Milling tool wear sample.
Tool blade image: 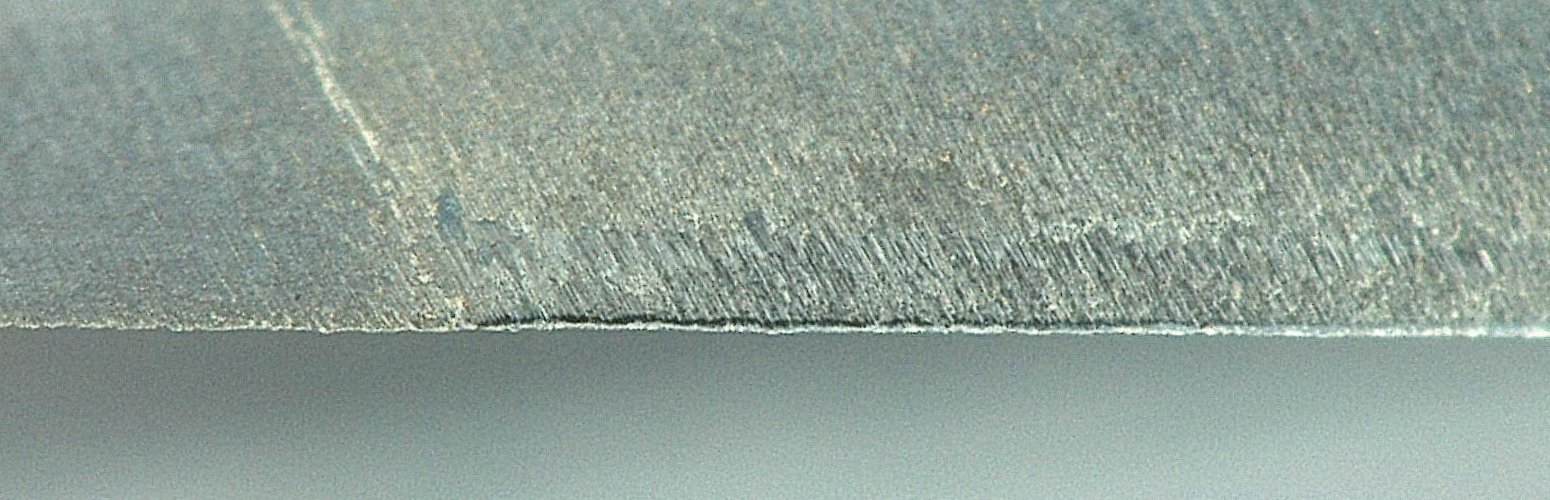
Chip image: 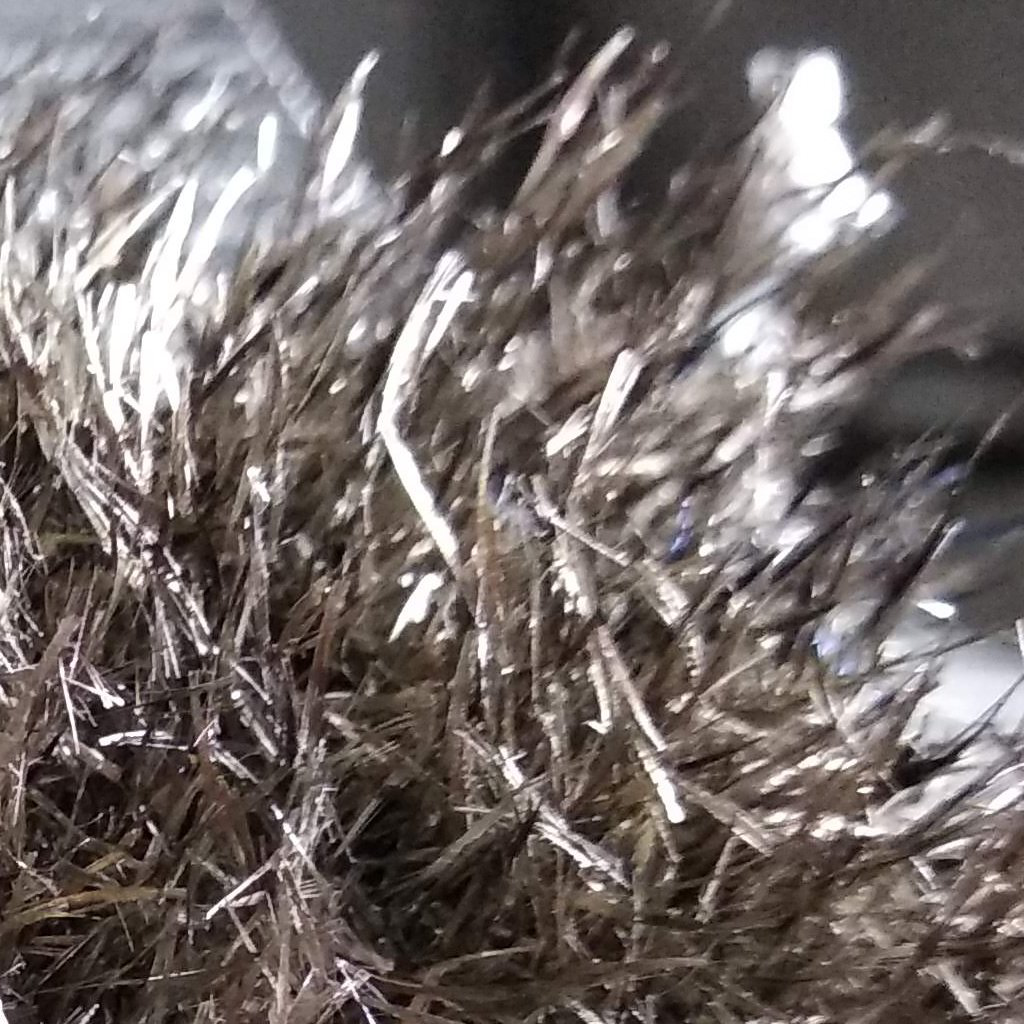
Workpiece image: 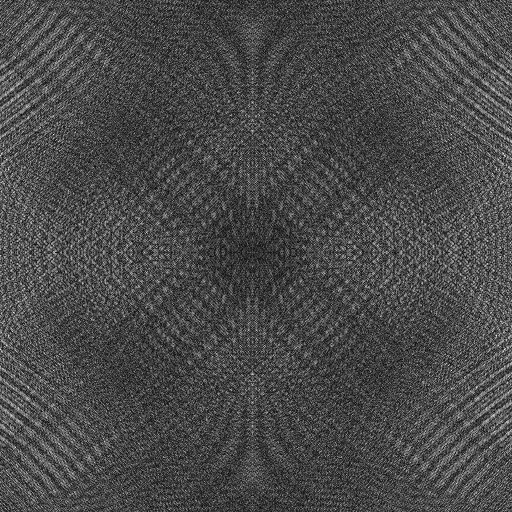
Tool wear state: sharp
Gaps: 4.22
Flank wear: 34.49
Overhang: 7.99
Force-signal Mel-spectrograms (X, Y, Z axes): 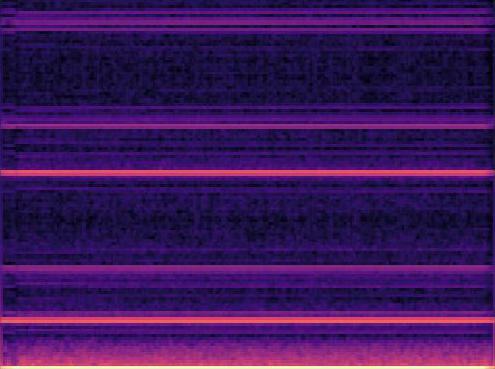 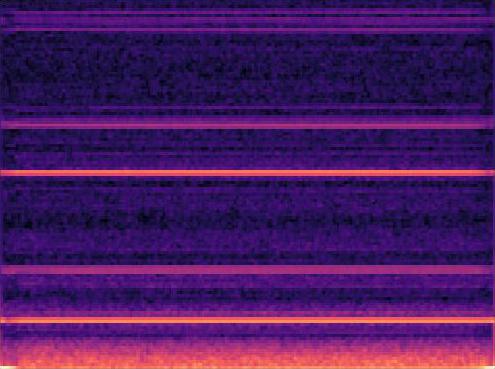 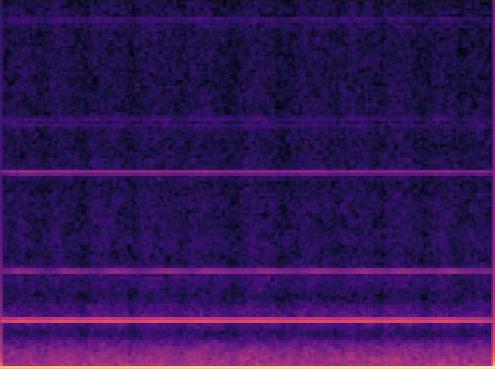
Force-signal scalograms (X, Y, Z axes): 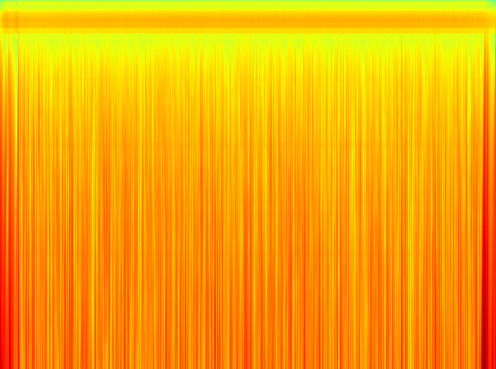 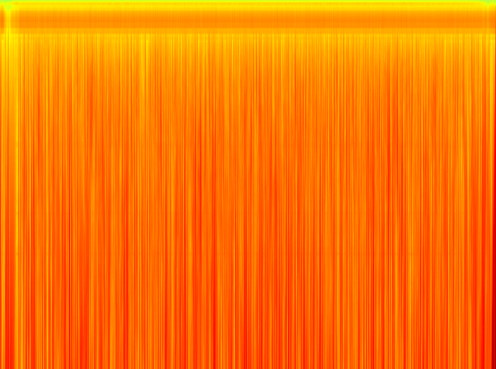 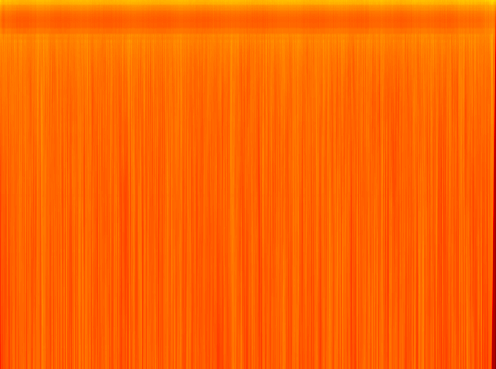
Force phase: initial_break_in_wear